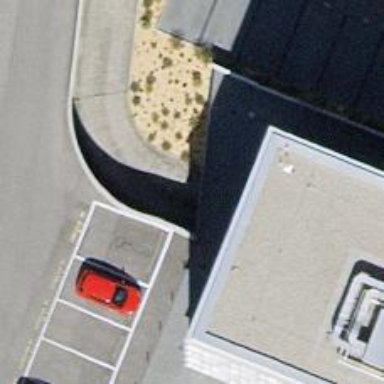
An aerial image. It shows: Parking entrance.